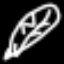
Label: leaf